Question: I can see previous route in .

How can i access these data from 'this.$router' OR 'this.$route' ??
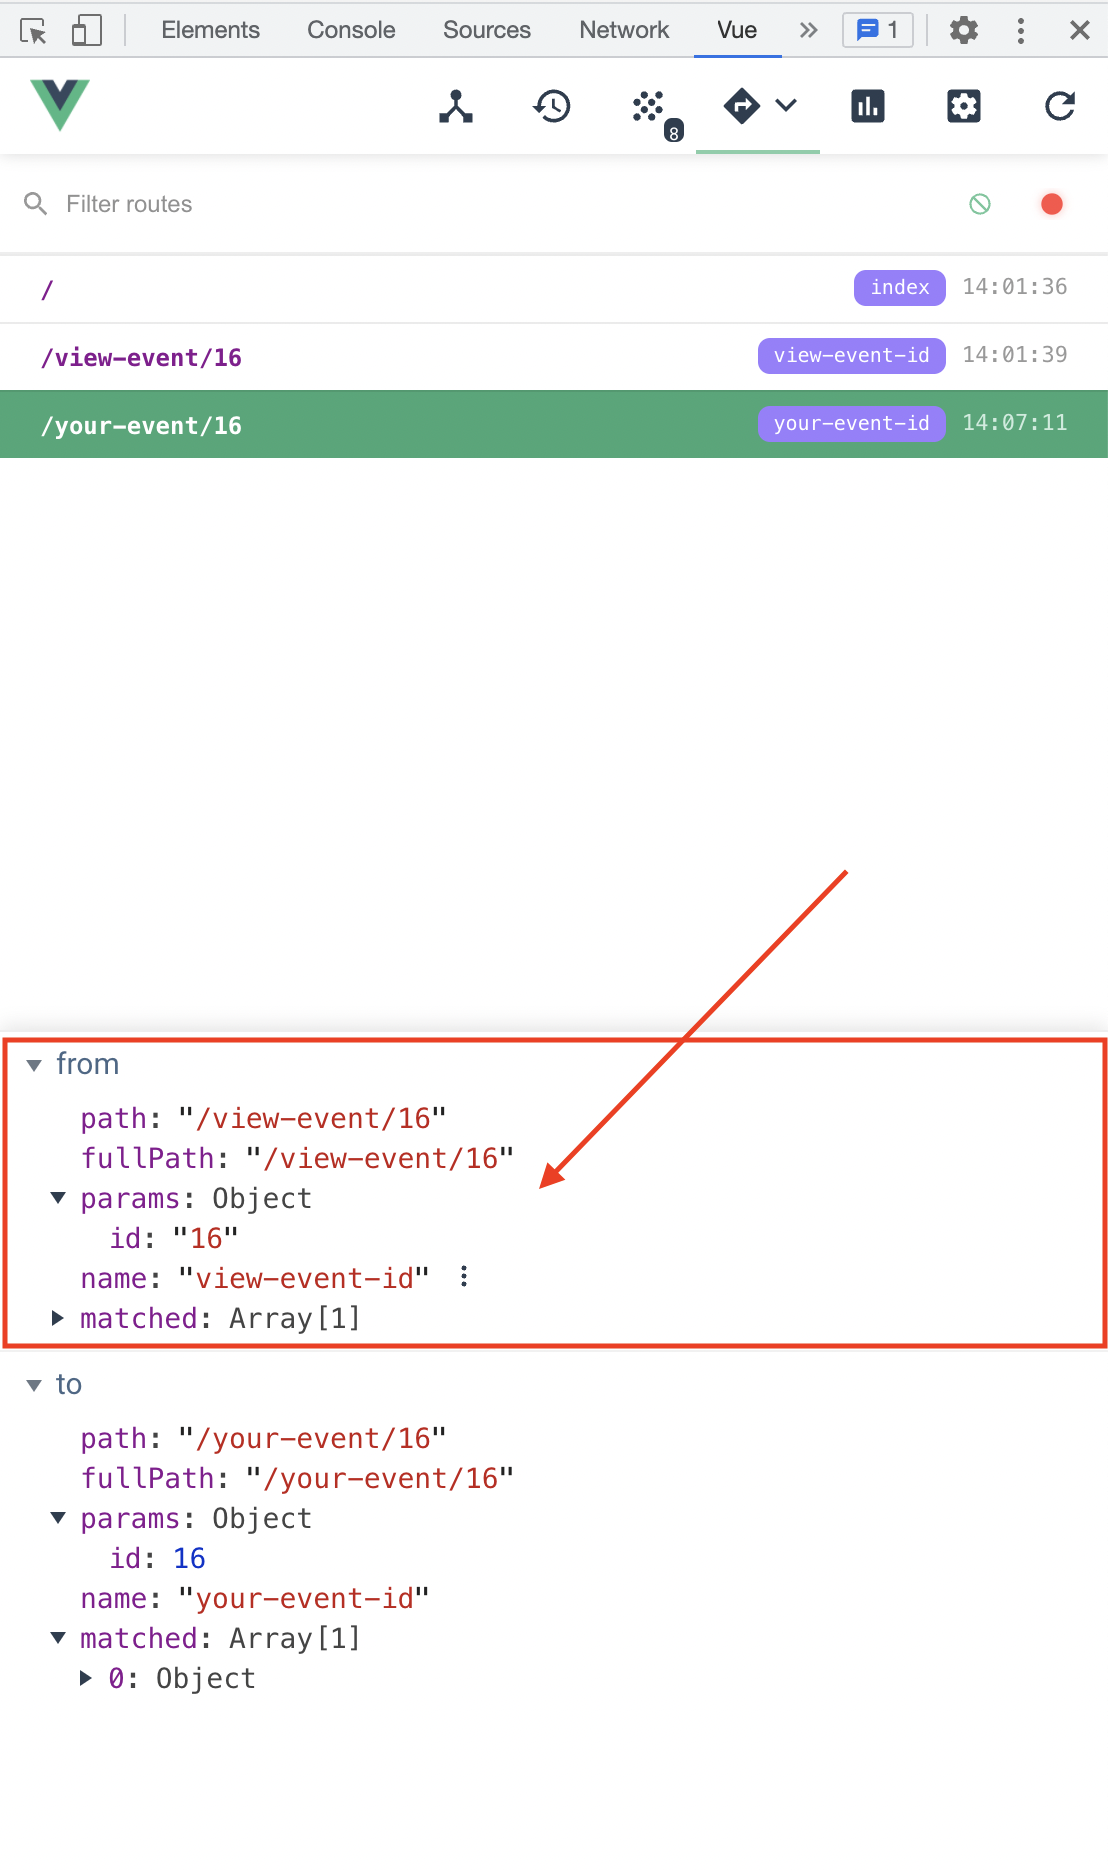
Answer: ### Updated answer
From <URL>, it looks like you're looking for the initial location your SPA is being loaded on.
For that, you could look into 'this.$router.history._startLocation' and make some conditional based on this.
---
You can access it from the <URL> like this
'''
<script>
export default {
asyncData({ from }) {
console.log('coming from?', from)
},
}
</script>
'''
---
Otherwise, you can also access it with Vue-router's navigation guards: <URL>
Which can be written this
'''
<script>
export default {
beforeRouteEnter(_to, from, next) {
next((vm) => {
console.log('router guard', from)
next()
})
},
}
</script>
'''